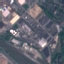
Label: Industrial